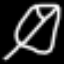
Label: leaf